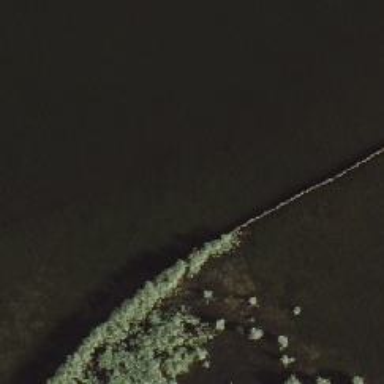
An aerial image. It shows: Breakwater structure.